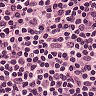
Metastatic tissue present: no